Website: bh-photo
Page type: customer-info-address
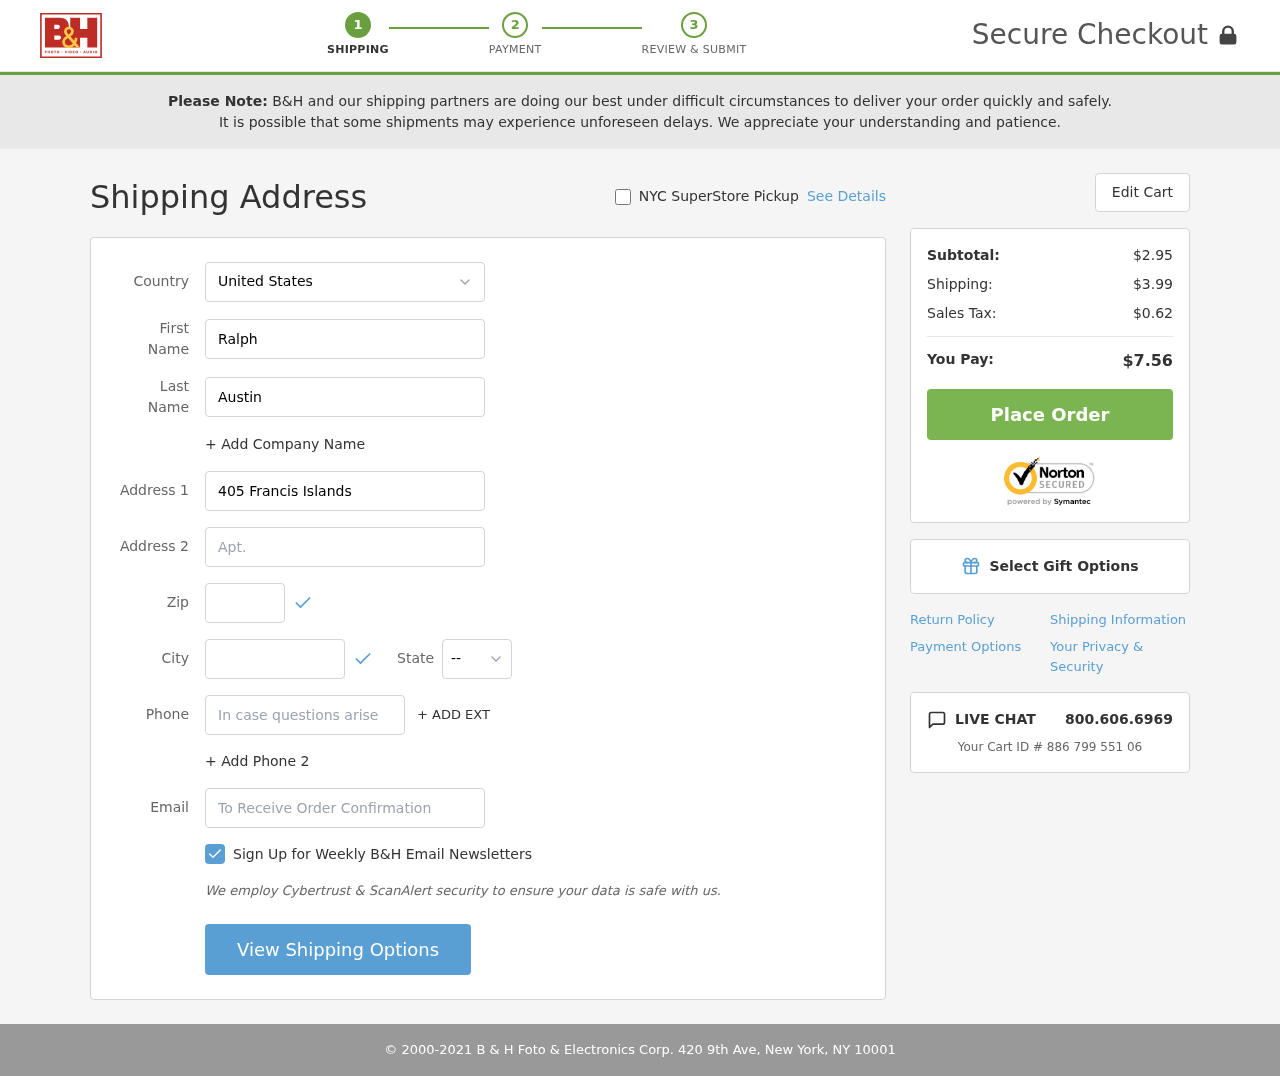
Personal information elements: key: PII_CITY
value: New Jacobburgh
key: PII_COUNTRY
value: United States
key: PII_EMAIL
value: raustin@hotmail.com
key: PII_FIRSTNAME
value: Ralph
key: PII_LASTNAME
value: Austin
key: PII_PHONE
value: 7588809802
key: PII_POSTCODE
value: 07284
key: PII_STATE_ABBR
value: CO
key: PII_STREET
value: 405 Francis Islands
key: PII_STREET2
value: Apt. 718
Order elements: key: ORDER_SUBTOTAL
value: $2.95
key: ORDER_SHIPPING_COST
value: $3.99
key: ORDER_TAX
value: $0.62
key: ORDER_TOTAL
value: $7.56
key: ORDER_ID
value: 886 799 551 06